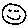
Label: smiley face